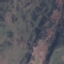
Land use / land cover class: HerbaceousVegetation